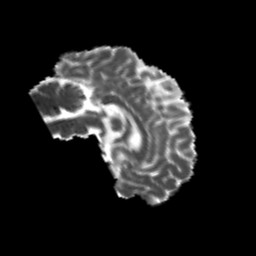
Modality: MD
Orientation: sagittal
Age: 21
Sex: female
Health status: healthy
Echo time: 0.074 s